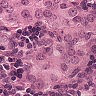
Metastatic tissue present: yes